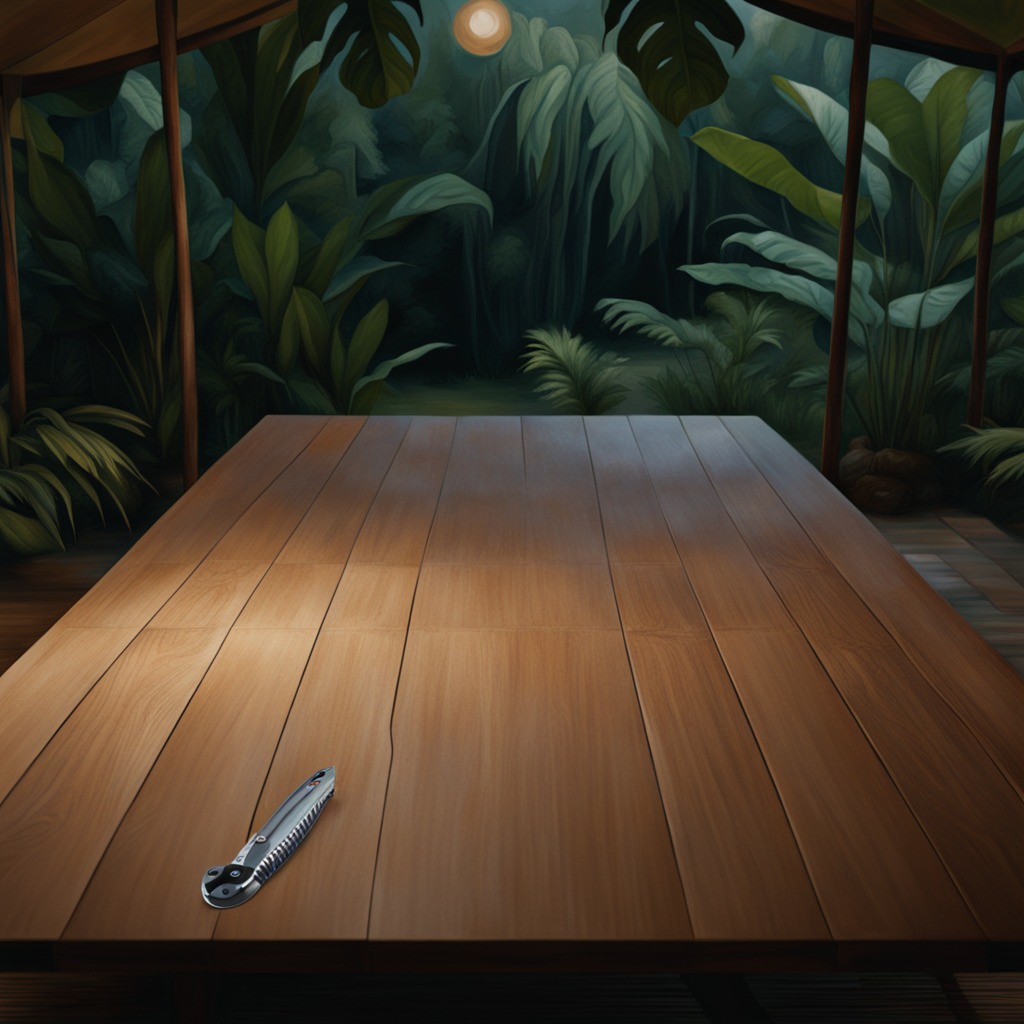
A utility knife lies on a clean wooden table inside a jungle field workshop tent at night with soft shadows.